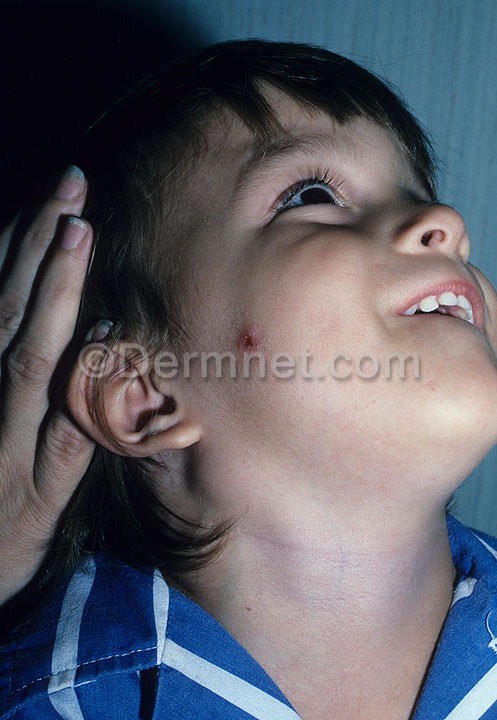
Disease: Scabies Lyme Disease and other Infestations and Bites